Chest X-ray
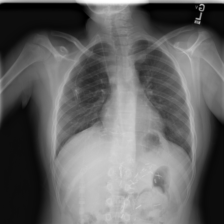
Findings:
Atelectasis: negative
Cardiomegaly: negative
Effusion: negative
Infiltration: negative
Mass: negative
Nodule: negative
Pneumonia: negative
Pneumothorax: negative
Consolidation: negative
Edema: negative
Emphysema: negative
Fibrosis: negative
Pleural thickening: negative
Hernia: negative